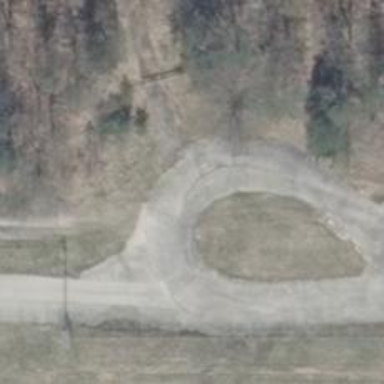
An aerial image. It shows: Driveway.